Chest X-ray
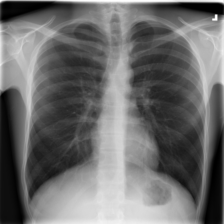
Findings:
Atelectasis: negative
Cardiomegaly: negative
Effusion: negative
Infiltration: negative
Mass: negative
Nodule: negative
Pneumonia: negative
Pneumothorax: negative
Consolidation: negative
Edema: negative
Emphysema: negative
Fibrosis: negative
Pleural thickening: negative
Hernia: negative